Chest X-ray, PA view. Patient: 56 years old, sex M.
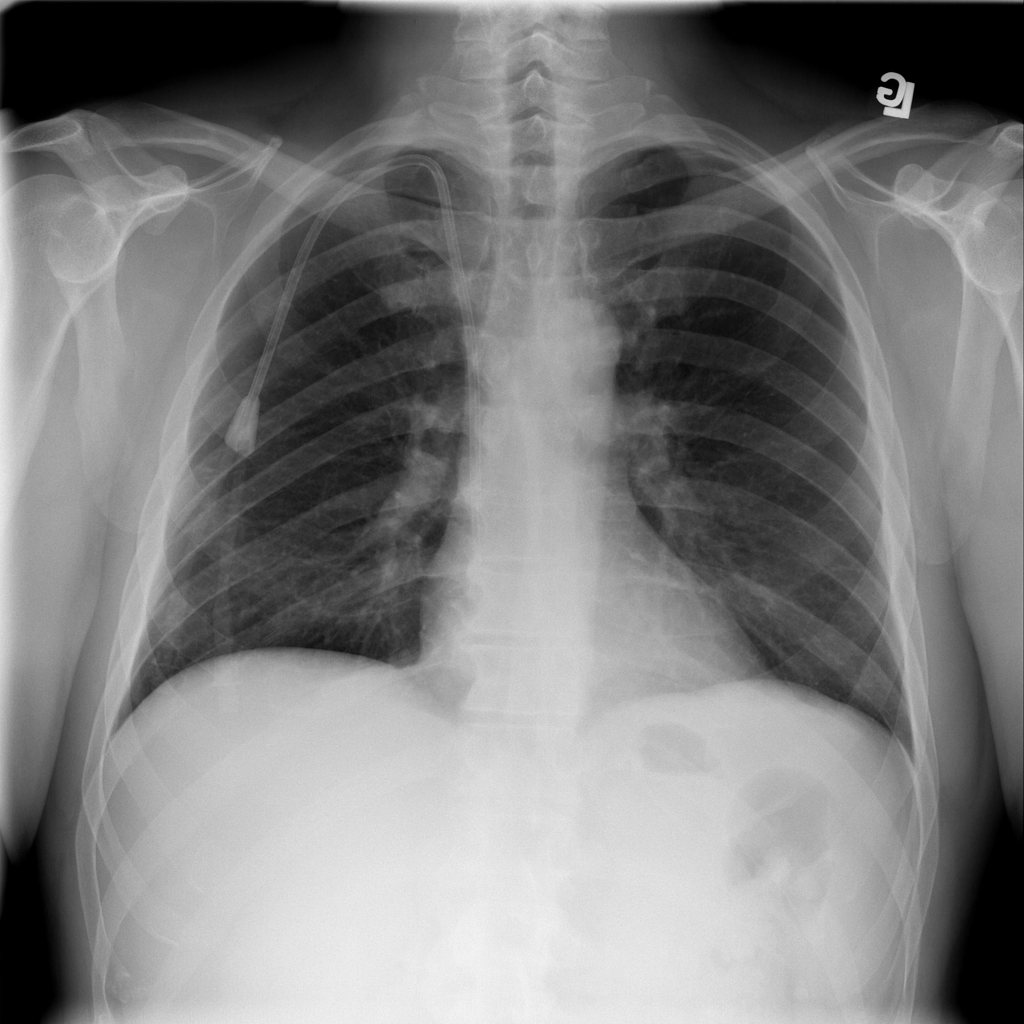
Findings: No Finding